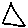
Label: triangle